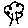
Label: tree